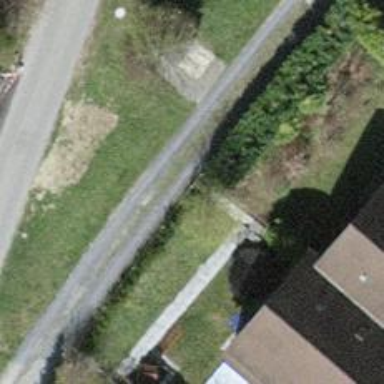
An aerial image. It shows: Hedge acting as barrier.